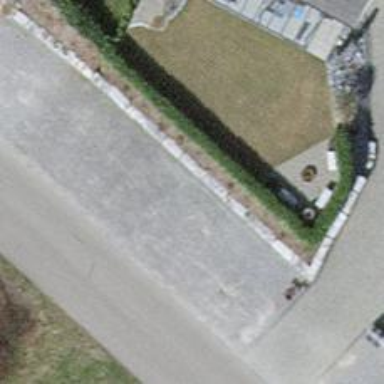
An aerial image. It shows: Parking area.